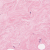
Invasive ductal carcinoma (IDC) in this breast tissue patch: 0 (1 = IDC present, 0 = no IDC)